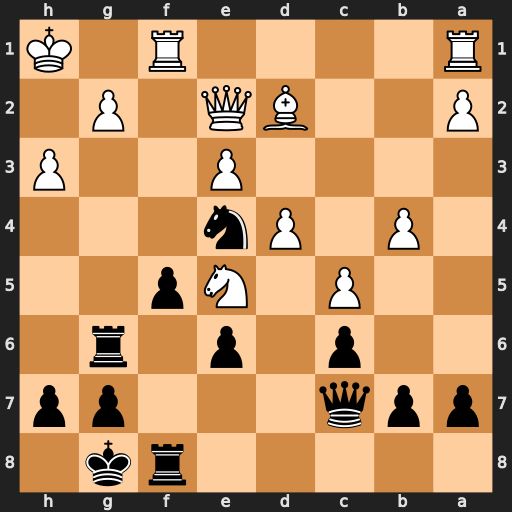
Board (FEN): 5rk1/ppq3pp/2p1p1r1/2P1Np2/1P1Pn3/4P2P/P2BQ1P1/R4R1K
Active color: b
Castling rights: -
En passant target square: -
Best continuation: Ng3+ Kh2 Nxe2